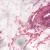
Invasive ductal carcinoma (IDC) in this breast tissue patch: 0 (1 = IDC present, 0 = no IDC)